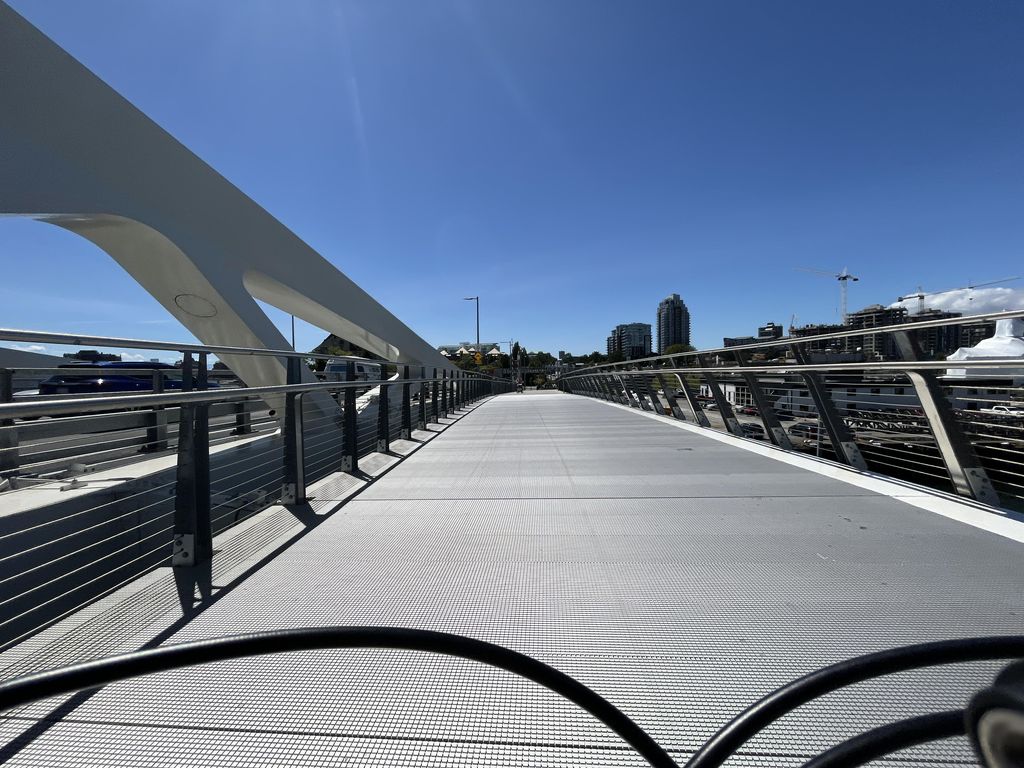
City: victoria